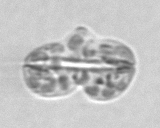
Label: Karenia